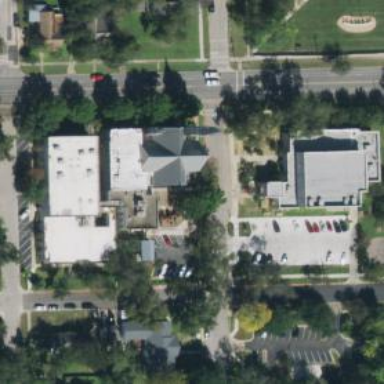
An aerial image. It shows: Building that serves as place of worship.